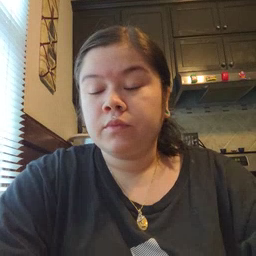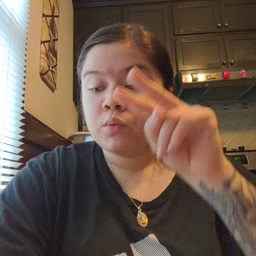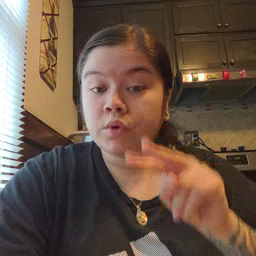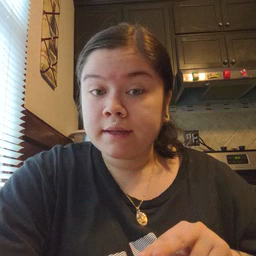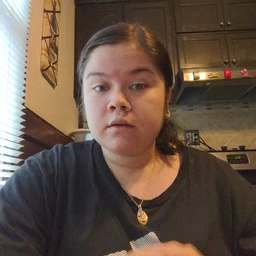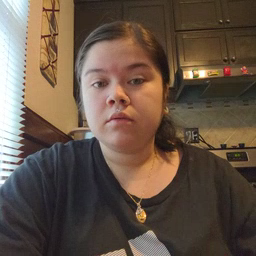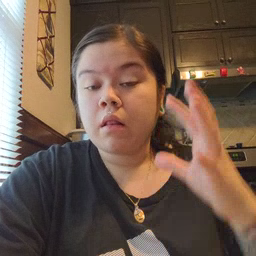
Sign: read